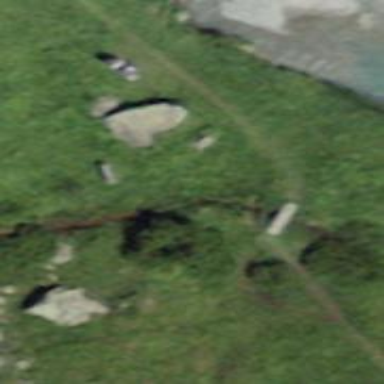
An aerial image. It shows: Path on bridge.